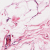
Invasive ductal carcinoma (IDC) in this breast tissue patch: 0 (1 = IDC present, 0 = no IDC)